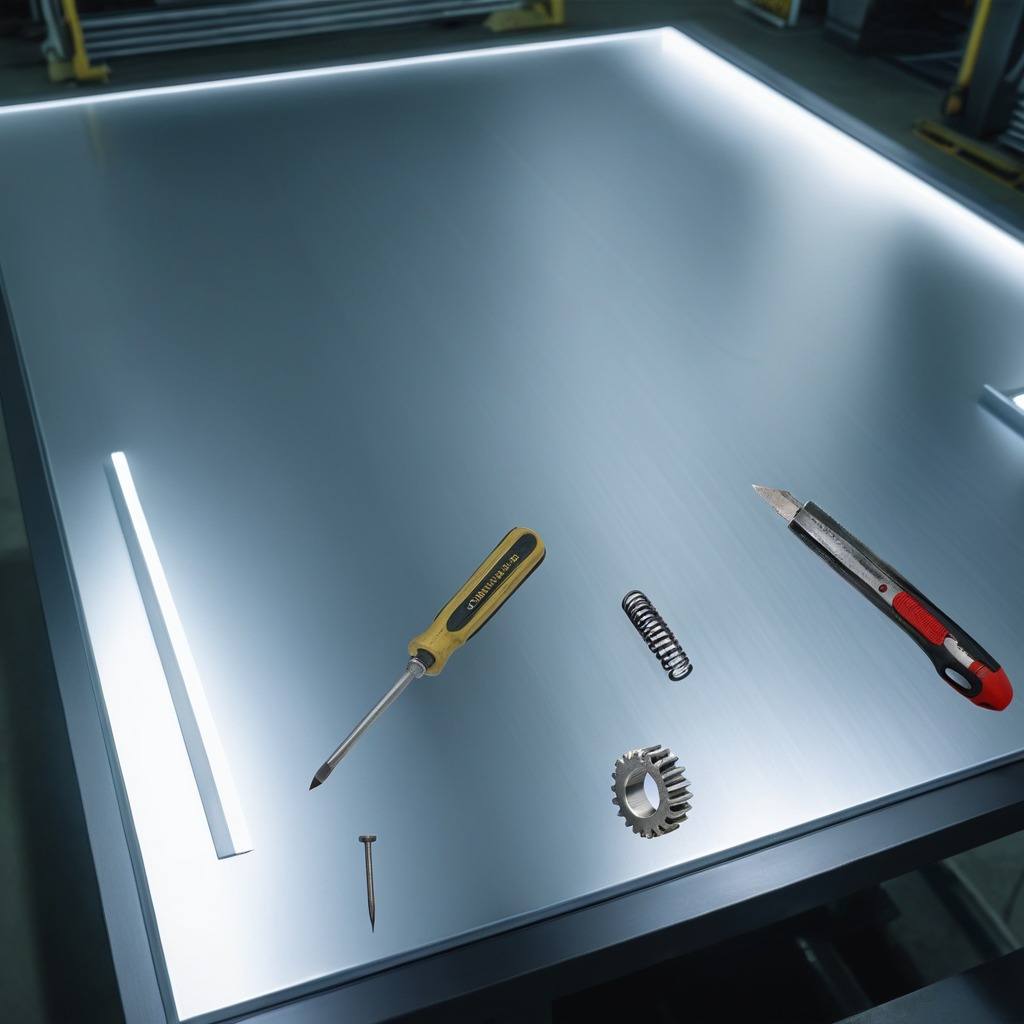
A steel gear with teeth, a utility knife, an iron nail, a coiled metal spring, and a screwdriver are lying on the metal table.